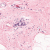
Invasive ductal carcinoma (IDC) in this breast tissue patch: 0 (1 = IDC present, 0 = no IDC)